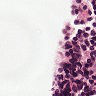
Metastatic tissue present: no